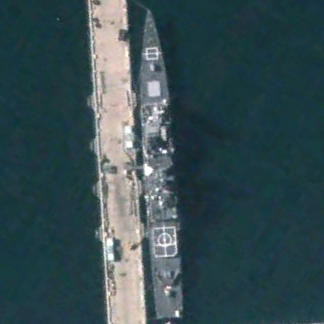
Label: cruiser